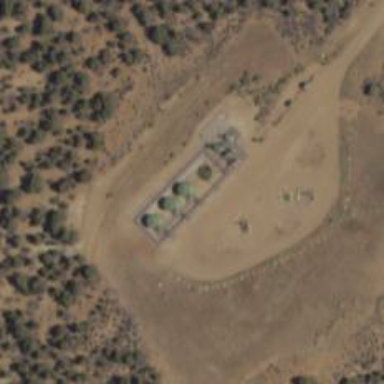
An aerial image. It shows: Storage tank with man-made structure.